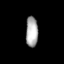
Tissue: lung
Cell type: Endothelial cells
Senescence score: 0.5922
Nuclear area (px): 363
Mean DAPI intensity: 170.636